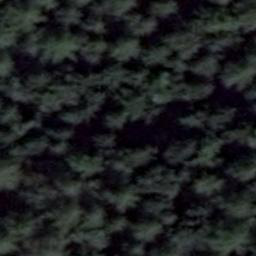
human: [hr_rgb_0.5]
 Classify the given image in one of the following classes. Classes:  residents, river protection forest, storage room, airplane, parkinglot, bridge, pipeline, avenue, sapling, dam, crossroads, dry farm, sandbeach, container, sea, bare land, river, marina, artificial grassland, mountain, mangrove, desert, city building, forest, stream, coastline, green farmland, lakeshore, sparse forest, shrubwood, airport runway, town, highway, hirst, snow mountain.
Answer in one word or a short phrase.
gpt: forest